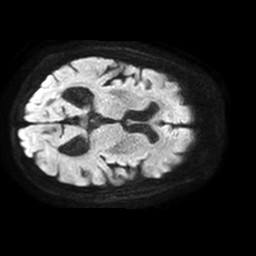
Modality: TRACE
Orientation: axial
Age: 85
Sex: female
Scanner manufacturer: philips
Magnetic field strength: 1.5 T
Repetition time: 3.391 s
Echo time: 0.06922 s